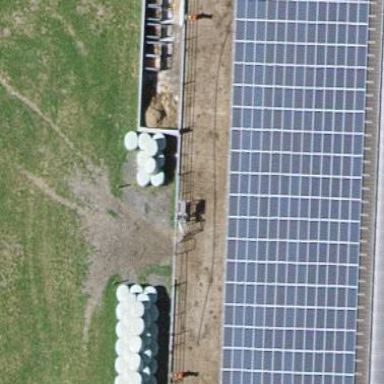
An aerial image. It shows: Solar power generator utilizing photovoltaic technology with solar photovoltaic panels.